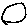
Label: circle